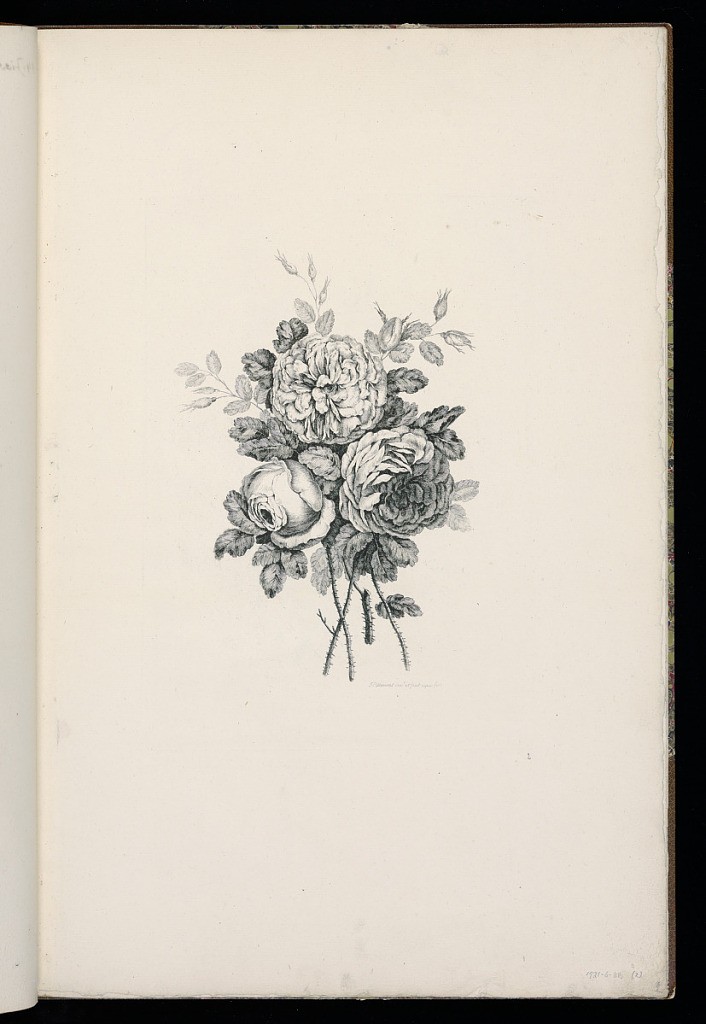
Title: A Bouquet of Flowers
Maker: Jean-Baptiste Pillement, French, 1728–1808
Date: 1760
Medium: Etching on laid paper
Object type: Bound print
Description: Second plate from a series of designs for bouquets of flowers. In the center a small bouquet of flowers, three large flowers, possibly peonies, on their stems with leaves and buds. The plate is signed.